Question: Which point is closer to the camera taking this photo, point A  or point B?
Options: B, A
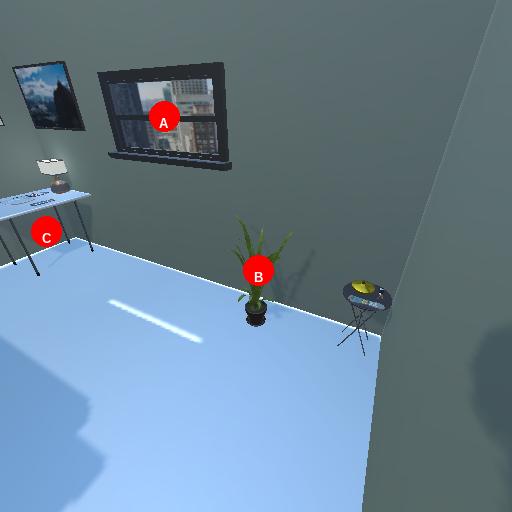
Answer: B